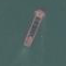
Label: civil